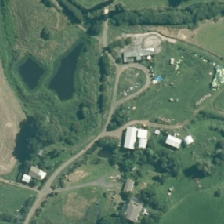
Land cover: urban_build_up